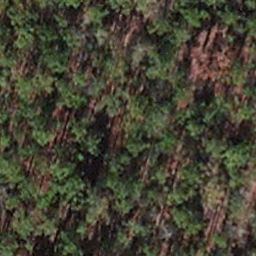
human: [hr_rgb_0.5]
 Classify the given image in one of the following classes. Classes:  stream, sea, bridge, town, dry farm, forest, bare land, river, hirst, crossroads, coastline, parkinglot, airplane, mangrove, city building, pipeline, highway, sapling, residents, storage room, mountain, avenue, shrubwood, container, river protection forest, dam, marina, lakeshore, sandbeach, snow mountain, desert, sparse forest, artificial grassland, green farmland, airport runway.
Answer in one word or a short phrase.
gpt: sapling